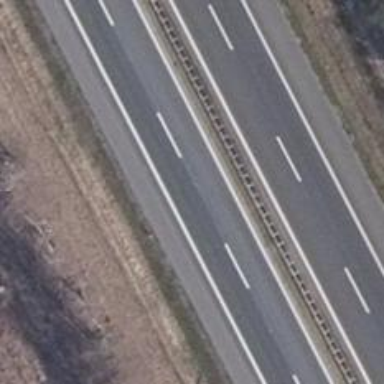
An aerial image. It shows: Asphalt motorway.